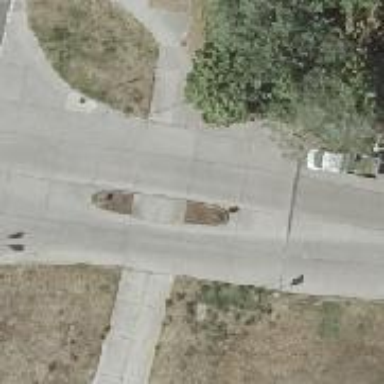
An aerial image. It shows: Unmarked crossing with pedestrian island.